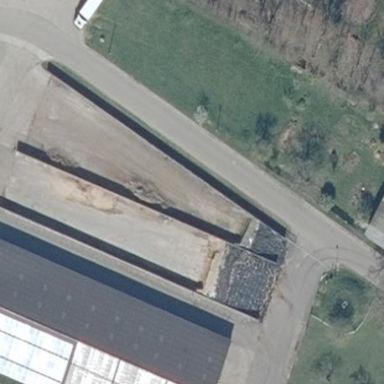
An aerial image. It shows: Bunker silo.